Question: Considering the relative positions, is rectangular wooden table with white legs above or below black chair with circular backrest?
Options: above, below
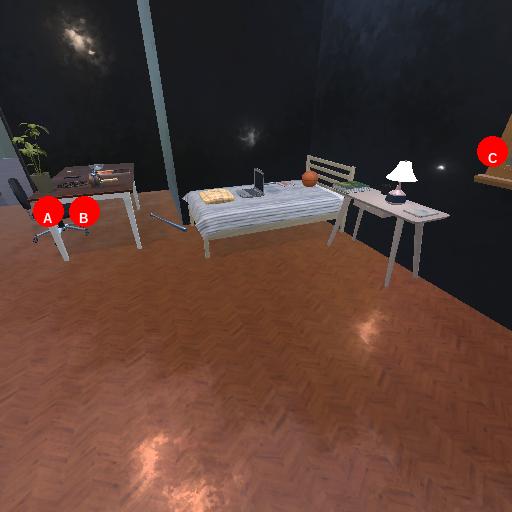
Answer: above